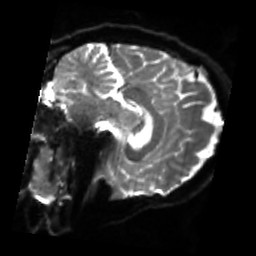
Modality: sbref
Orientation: sagittal
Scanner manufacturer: siemens
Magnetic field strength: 3 T
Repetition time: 4 s
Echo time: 0.0594 s